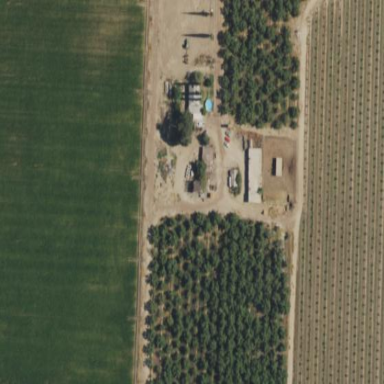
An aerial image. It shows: Orchard filled with walnut trees.